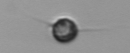
Label: Acanthoica_quattrospina